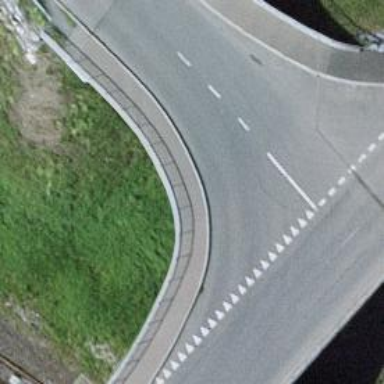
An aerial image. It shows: Asphalt footway on beam bridge.